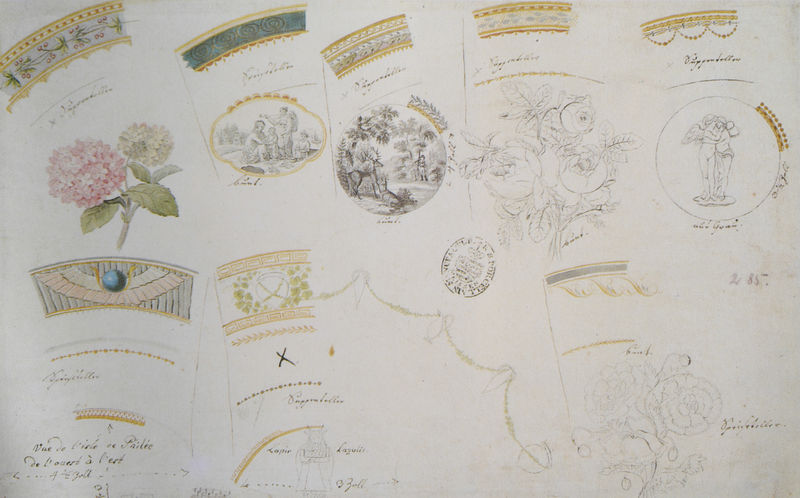
Titel: Musterblatt für ein Service mit reicher Malerei
Künstler: Georg Friedrich Kersting
Standort: Meißen
Institution: VEB Staatliche Porzellanmanufaktur
Schlagwörter: baum, blau, blätter, flügel, wasser, weiß, gelb, grün, landschaft, menschen, ausschnitt, blume, blumen, frankreich, grau, hell, orange, schwarz, skizze, türkis, zeichen, zeichnung, blüte, blüten, hund, rose, rosen, rot, ball, fächer, malerei, muster, ornament, wand, architektur, rahmen, stehen, teller, bild, gold, familie, paar, blatt, girlande, pflanzen, borte, perle, rosa, wald, kreis, oval, rund, engel, putte, schrift, papier, umarmung, bogen, studie, datierung, linien, werbung, rand, figuren, wild, dekoration, bordüre, jugendstil, detail, inschrift, datum, zahlen, dekor, floral, ornamente, verzierung, strauss, stuck, punkte, laviert, tusche, wasserfarben, buch, medaillon, porzellan, kreuz, beeren, druck, text, kreise, beschriftung, koloriert, kugel, stempel, entwurf, studien, fries, knospe, knospen, hirsch, jäger, zahl, fresken, grüne, hortensie, hortensien, skizzenbuch, gewebe, entwürfe, musterbuch, vorlage, vorlagen, amor, aplikationen, beschrfeibung, borde, bordüren, emblem, entwurfszeichnung, geweih, heilig, poesiealbum, posaune, putten, schutzengel, skizzen, stiche, sträusse, taufe, textil, vue, wntwurfszeichnung, zierleisten, meißen, verzierungen, ränder, details, zeichnungen, borten, embleme, rotunden, bliume, waild, entürfee, ueocjmimgem, zierbänder